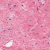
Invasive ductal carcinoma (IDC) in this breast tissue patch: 0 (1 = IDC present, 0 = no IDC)